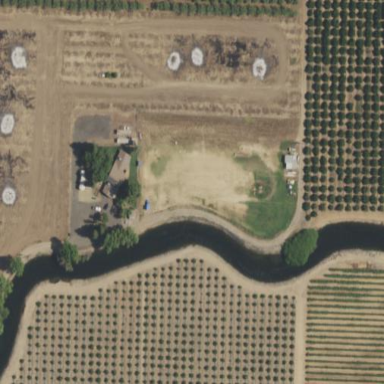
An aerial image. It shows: Orchard.